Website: apple
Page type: payment
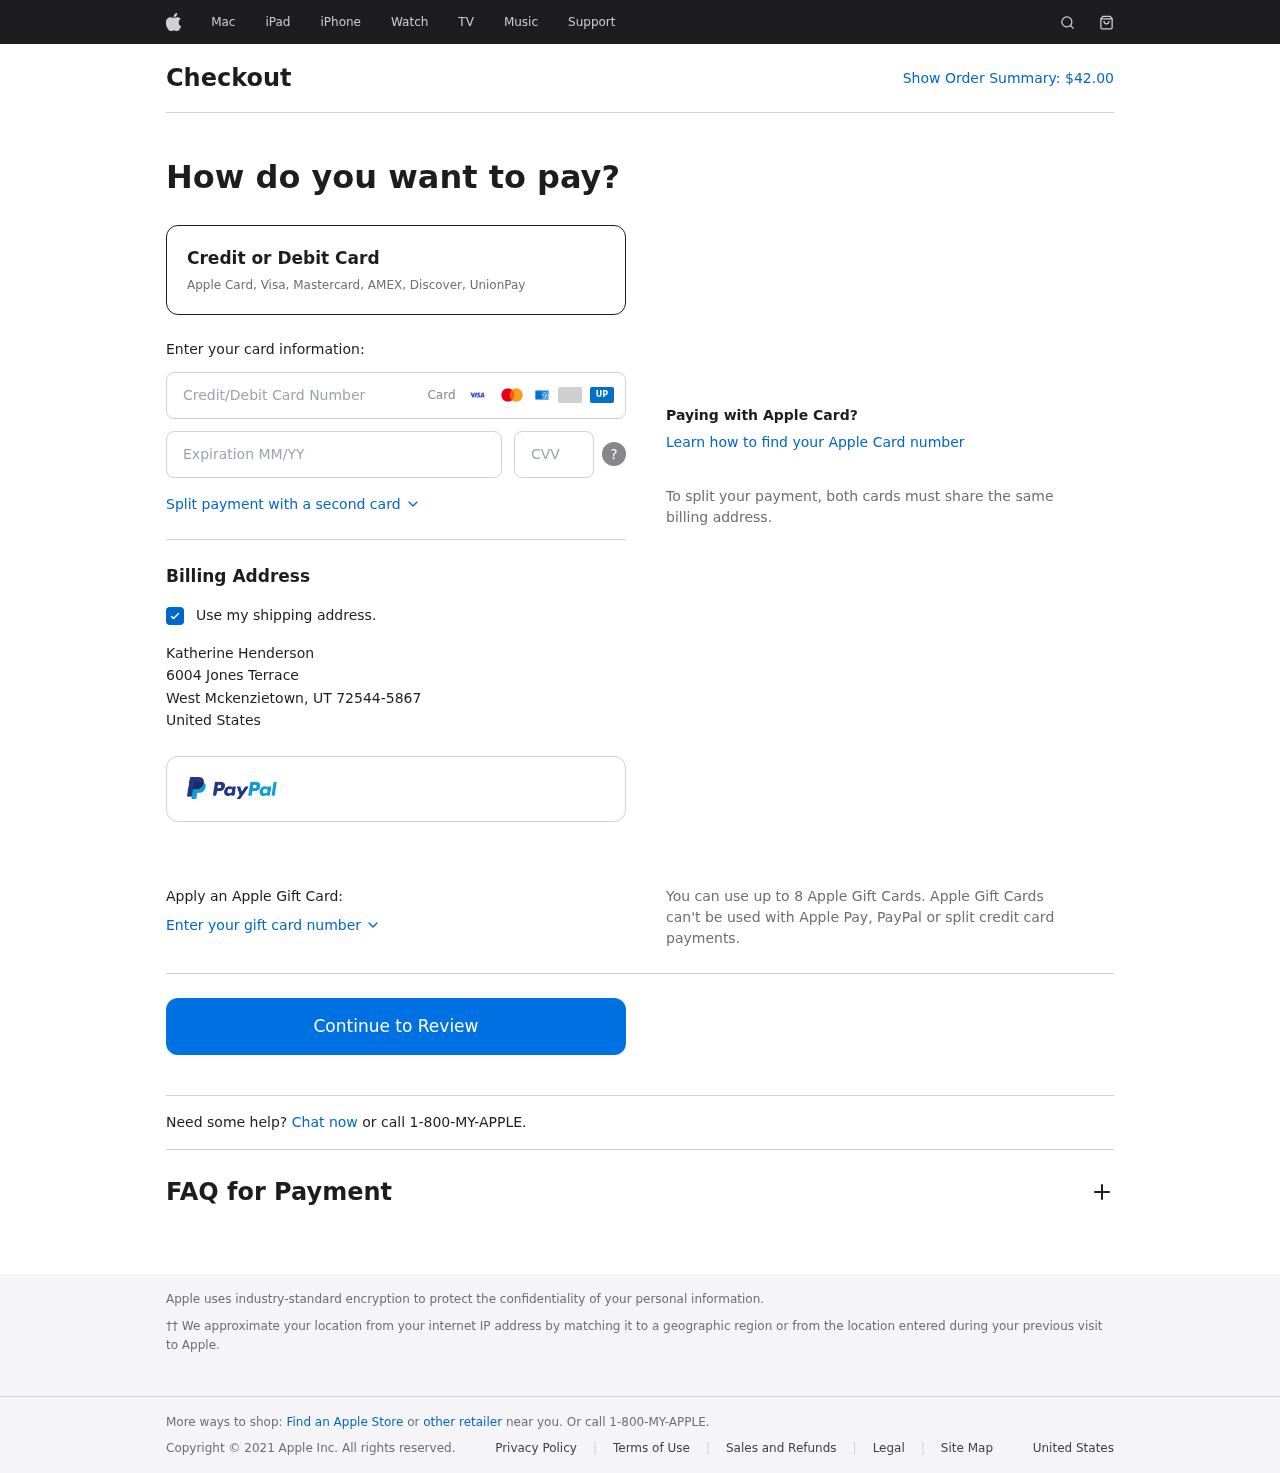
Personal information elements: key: PII_CARD_CVV
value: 8129
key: PII_CARD_EXPIRY
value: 03/27
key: PII_CARD_NUMBER
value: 3723 1661 3104 140
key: PII_CITY
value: West Mckenzietown
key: PII_COUNTRY
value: United States
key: PII_FULLNAME
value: Katherine Henderson
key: PII_POSTCODE_FULL
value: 72544-5867
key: PII_STATE_ABBR
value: UT
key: PII_STREET
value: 6004 Jones Terrace
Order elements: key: ORDER_TOTAL
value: $42.00